Question: I have two curves, each defined by interpolating over a set of (x,y) values using d3.svg.line. I would like one line to be red whenever it's below the other, and green when above. Like so:

How can this be done?
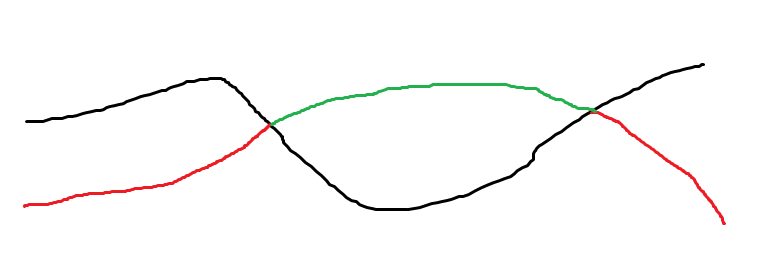
Answer: Take a look at the <URL> chart in their examples, it is quite similar to what you want and may satisfy you're criteria. If not I imagine you can adapt it quite easily to suit you're needs.